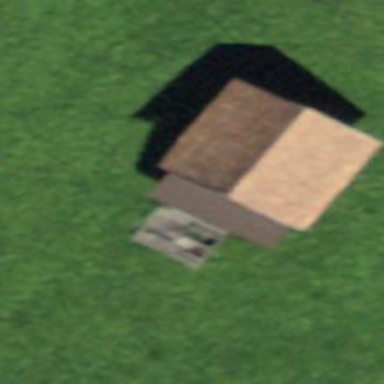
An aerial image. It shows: Rural barn.